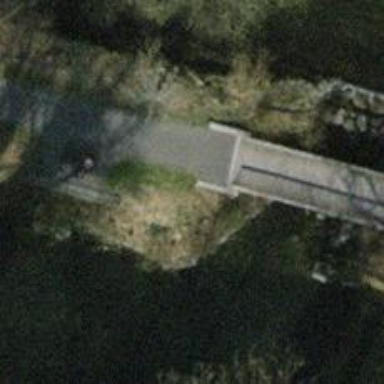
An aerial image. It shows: Dirt path on bridge with excellent trail visibility.